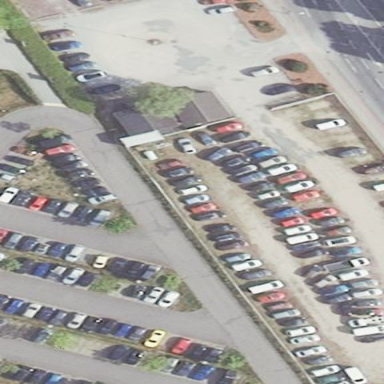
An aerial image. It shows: Shop that sells cars.